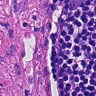
Metastatic tissue present: yes